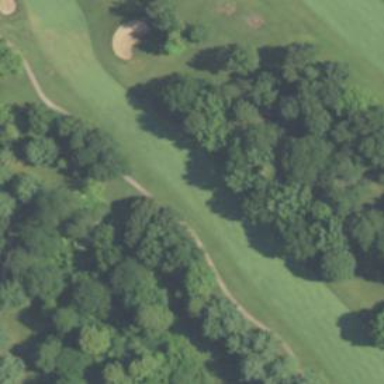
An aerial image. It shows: Golf fairway surrounded by grass.